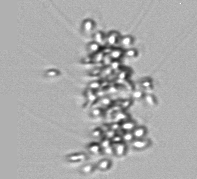
Label: Chaetoceros_didymus_TAG_external_flagellate